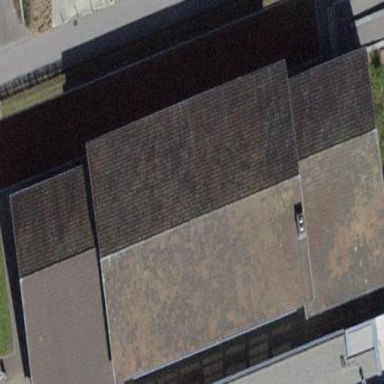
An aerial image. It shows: School building with tiled roof.